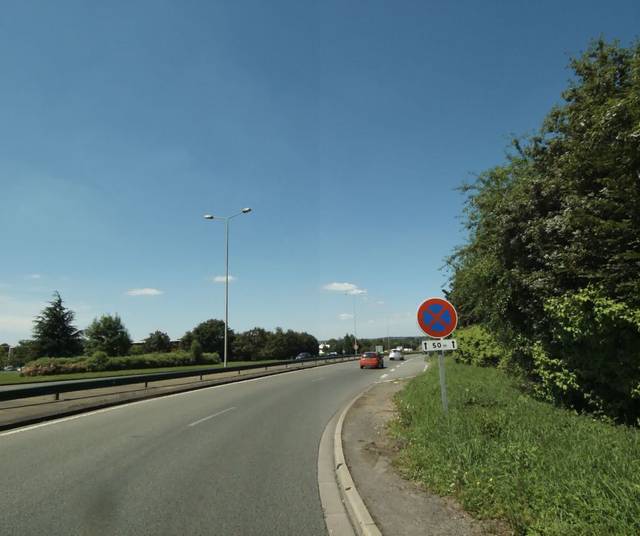
Region: France
Coordinates: 48.092, -0.7498